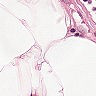
Metastatic tissue present: no